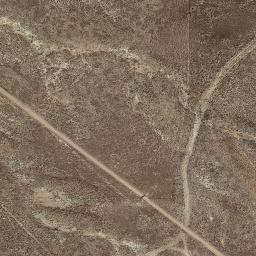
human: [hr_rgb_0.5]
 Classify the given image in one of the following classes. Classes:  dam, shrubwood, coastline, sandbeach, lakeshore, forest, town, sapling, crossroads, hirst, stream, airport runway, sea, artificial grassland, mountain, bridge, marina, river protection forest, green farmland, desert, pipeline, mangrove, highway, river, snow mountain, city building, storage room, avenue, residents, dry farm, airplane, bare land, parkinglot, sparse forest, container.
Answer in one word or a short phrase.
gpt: mountain